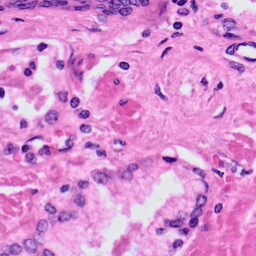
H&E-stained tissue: Prostate